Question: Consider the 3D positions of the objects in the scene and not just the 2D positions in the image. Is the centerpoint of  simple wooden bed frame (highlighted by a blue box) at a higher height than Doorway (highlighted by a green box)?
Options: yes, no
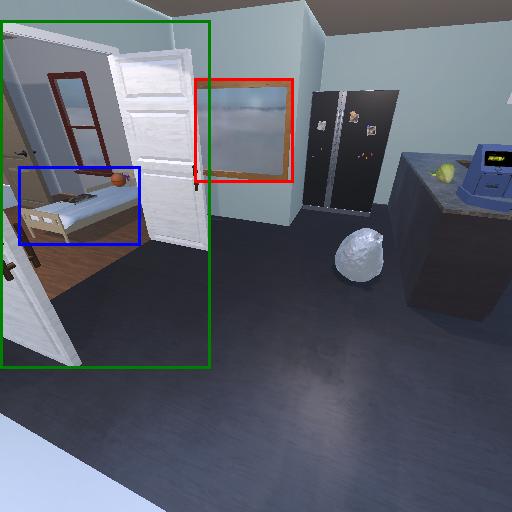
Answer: yes